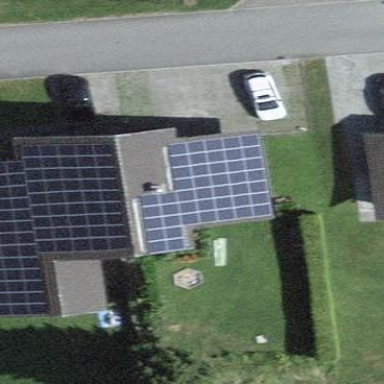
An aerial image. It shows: Solar power generator.